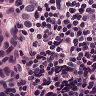
Metastatic tissue present: yes